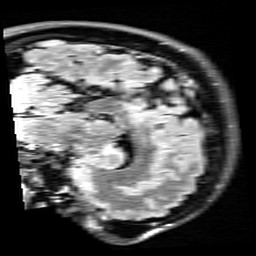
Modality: FLAIR
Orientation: sagittal
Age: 32
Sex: male
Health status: healthy
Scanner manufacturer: siemens
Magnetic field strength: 3 T
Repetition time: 9 s
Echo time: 0.088 s